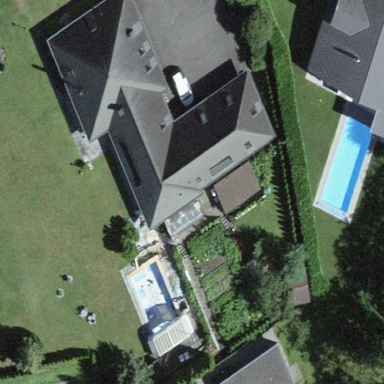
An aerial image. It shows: Simple and straightforward house.